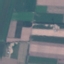
Land use / land cover class: AnnualCrop